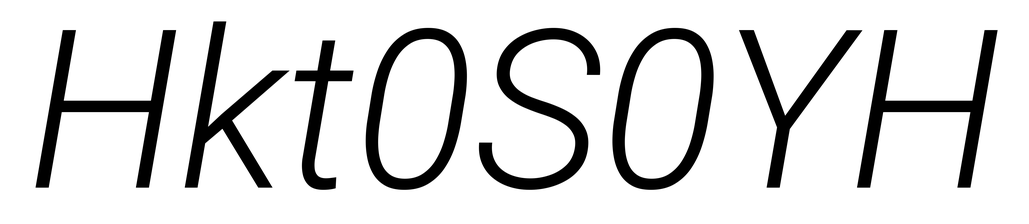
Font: Roboto-Italic_Light_Italic